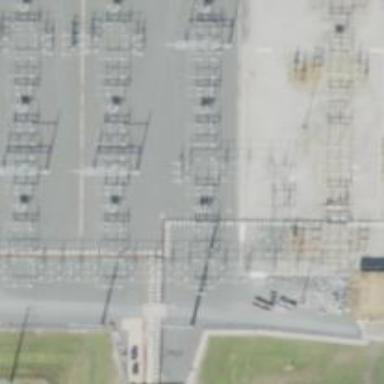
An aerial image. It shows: Switch used for power control.